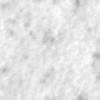
Label: no_change